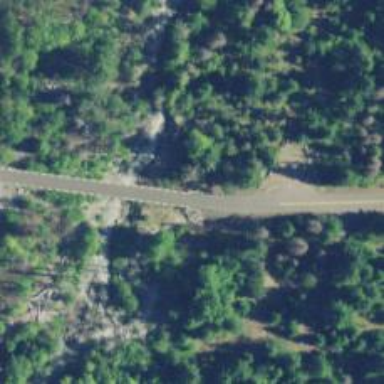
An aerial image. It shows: Unclassified road on bridge.